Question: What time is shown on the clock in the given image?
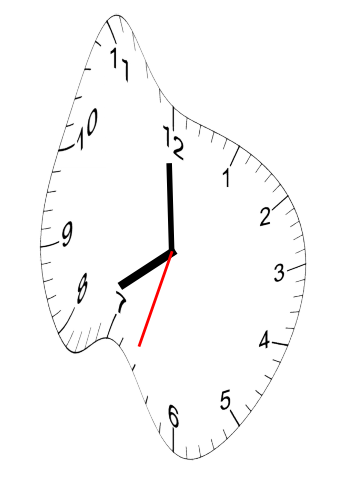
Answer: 07:59:33